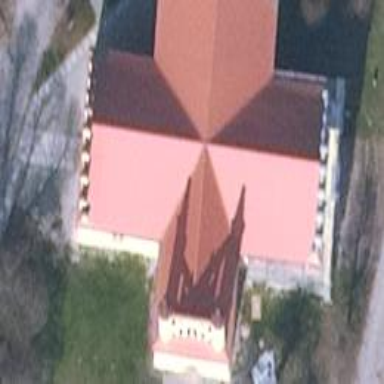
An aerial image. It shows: Building that serves as place of worship.